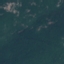
Label: Forest